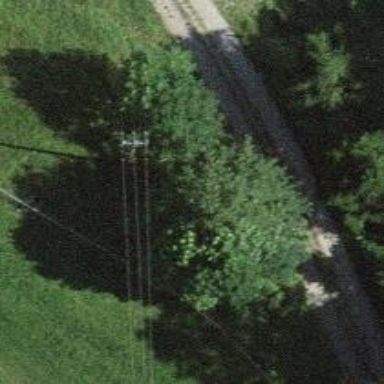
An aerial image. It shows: Minor power line.